Question: I am trying to create files for dev and prod connections so the colour format is green text black background and red text black background respectively
I have created a profile which looks as follows for dev having followed this guide <URL>
'''
PS1='[\d \t \u@\h:\w ] $ \e[31m\e[40m'
'''
It successfully creates the text in a red colour and the background colour is black. The issue is that some commands default back to a white background while some maintain a black one.

How can i fix this?
Thanks
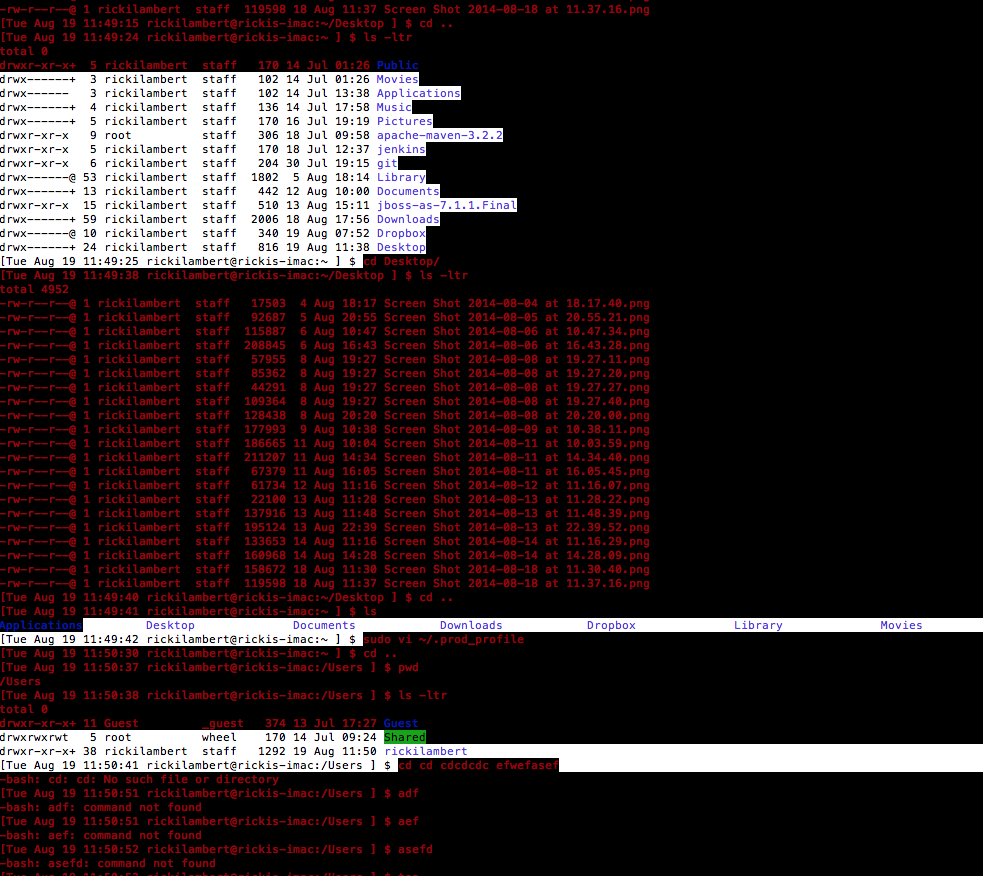
Answer: You do that by not abusing the fact that you can get formatting to "fall off" the end of your prompt and instead by changing the default color palette of your terminal to replace the default foreground and background colors.